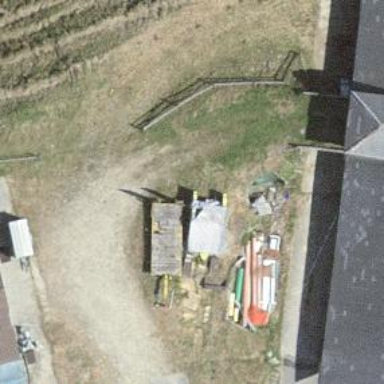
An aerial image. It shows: Farm.